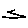
Label: zigzag